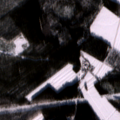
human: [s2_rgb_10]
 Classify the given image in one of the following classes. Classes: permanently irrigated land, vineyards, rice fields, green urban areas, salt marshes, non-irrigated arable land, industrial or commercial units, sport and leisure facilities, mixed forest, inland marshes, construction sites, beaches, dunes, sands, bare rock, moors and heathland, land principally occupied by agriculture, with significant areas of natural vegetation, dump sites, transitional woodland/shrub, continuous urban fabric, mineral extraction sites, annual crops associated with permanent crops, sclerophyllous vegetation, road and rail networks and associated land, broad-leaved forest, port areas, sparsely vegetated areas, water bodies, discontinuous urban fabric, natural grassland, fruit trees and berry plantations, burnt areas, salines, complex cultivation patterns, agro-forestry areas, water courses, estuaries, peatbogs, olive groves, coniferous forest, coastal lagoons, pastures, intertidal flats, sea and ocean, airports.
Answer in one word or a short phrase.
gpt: non-irrigated arable land, land principally occupied by agriculture, with significant areas of natural vegetation, coniferous forest, mixed forest